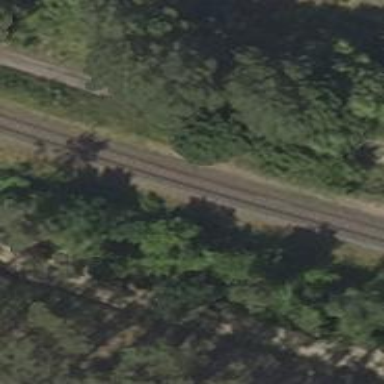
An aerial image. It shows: Railway signal.